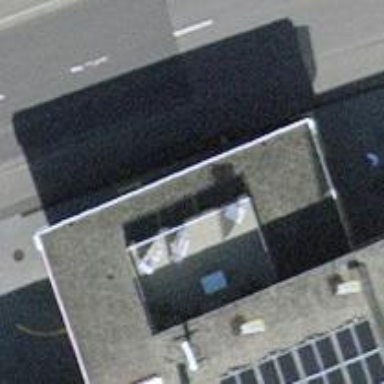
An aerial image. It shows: Fuel station.